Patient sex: F
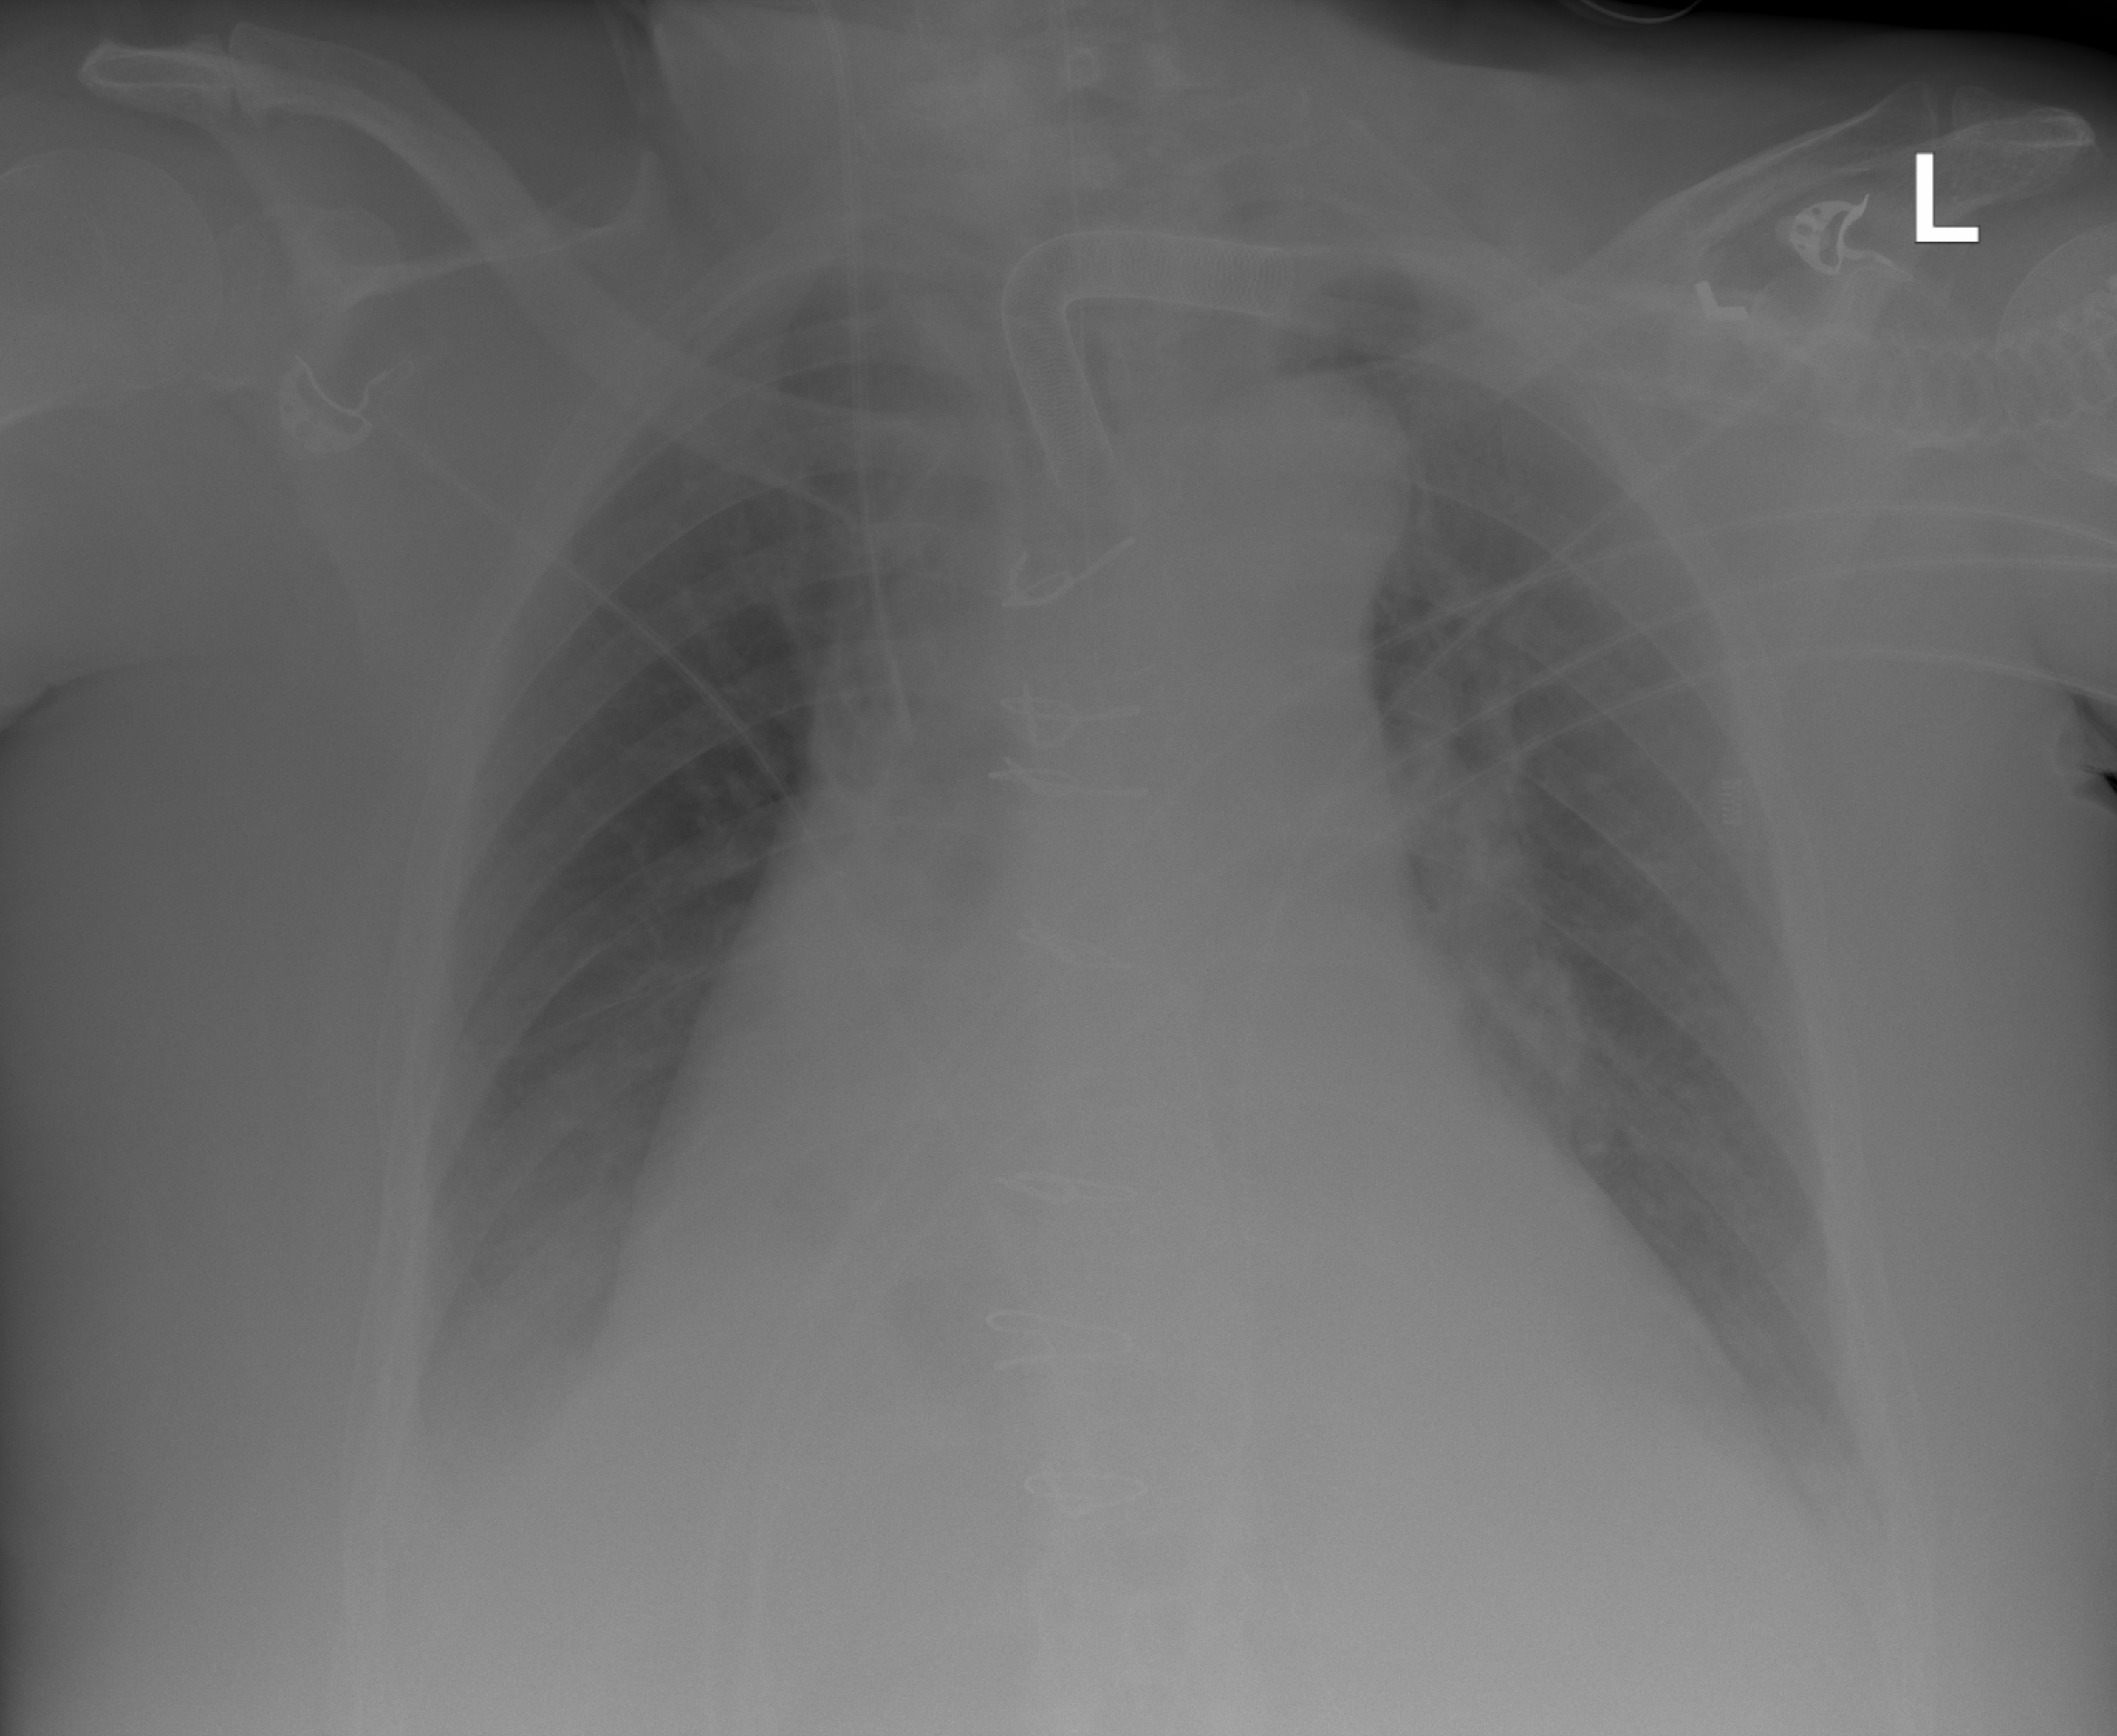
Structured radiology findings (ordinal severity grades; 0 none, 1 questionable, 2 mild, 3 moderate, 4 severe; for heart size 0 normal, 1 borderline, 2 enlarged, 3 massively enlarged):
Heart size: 3
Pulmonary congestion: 2
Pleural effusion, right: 2
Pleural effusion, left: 2
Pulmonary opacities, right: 0
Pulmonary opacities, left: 0
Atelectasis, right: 2
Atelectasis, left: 2